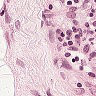
Metastatic tissue present: no